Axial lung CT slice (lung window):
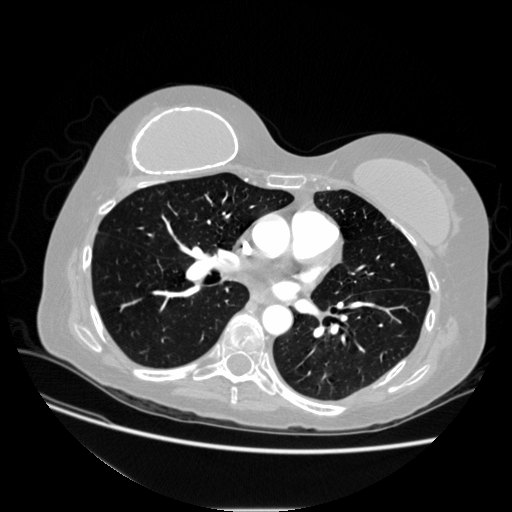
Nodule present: no